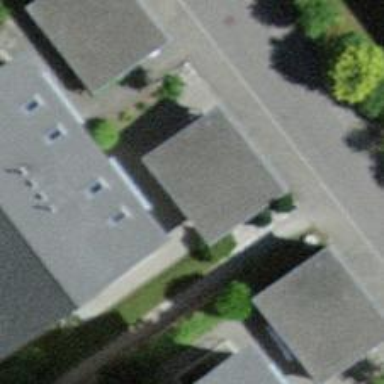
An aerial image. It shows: View of roof of building.